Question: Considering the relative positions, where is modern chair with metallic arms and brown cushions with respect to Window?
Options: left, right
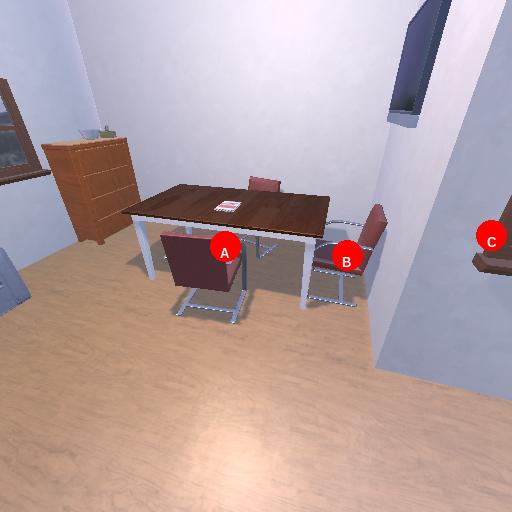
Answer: left